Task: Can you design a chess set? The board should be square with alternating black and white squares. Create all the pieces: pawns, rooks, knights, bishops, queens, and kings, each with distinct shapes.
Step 2008:
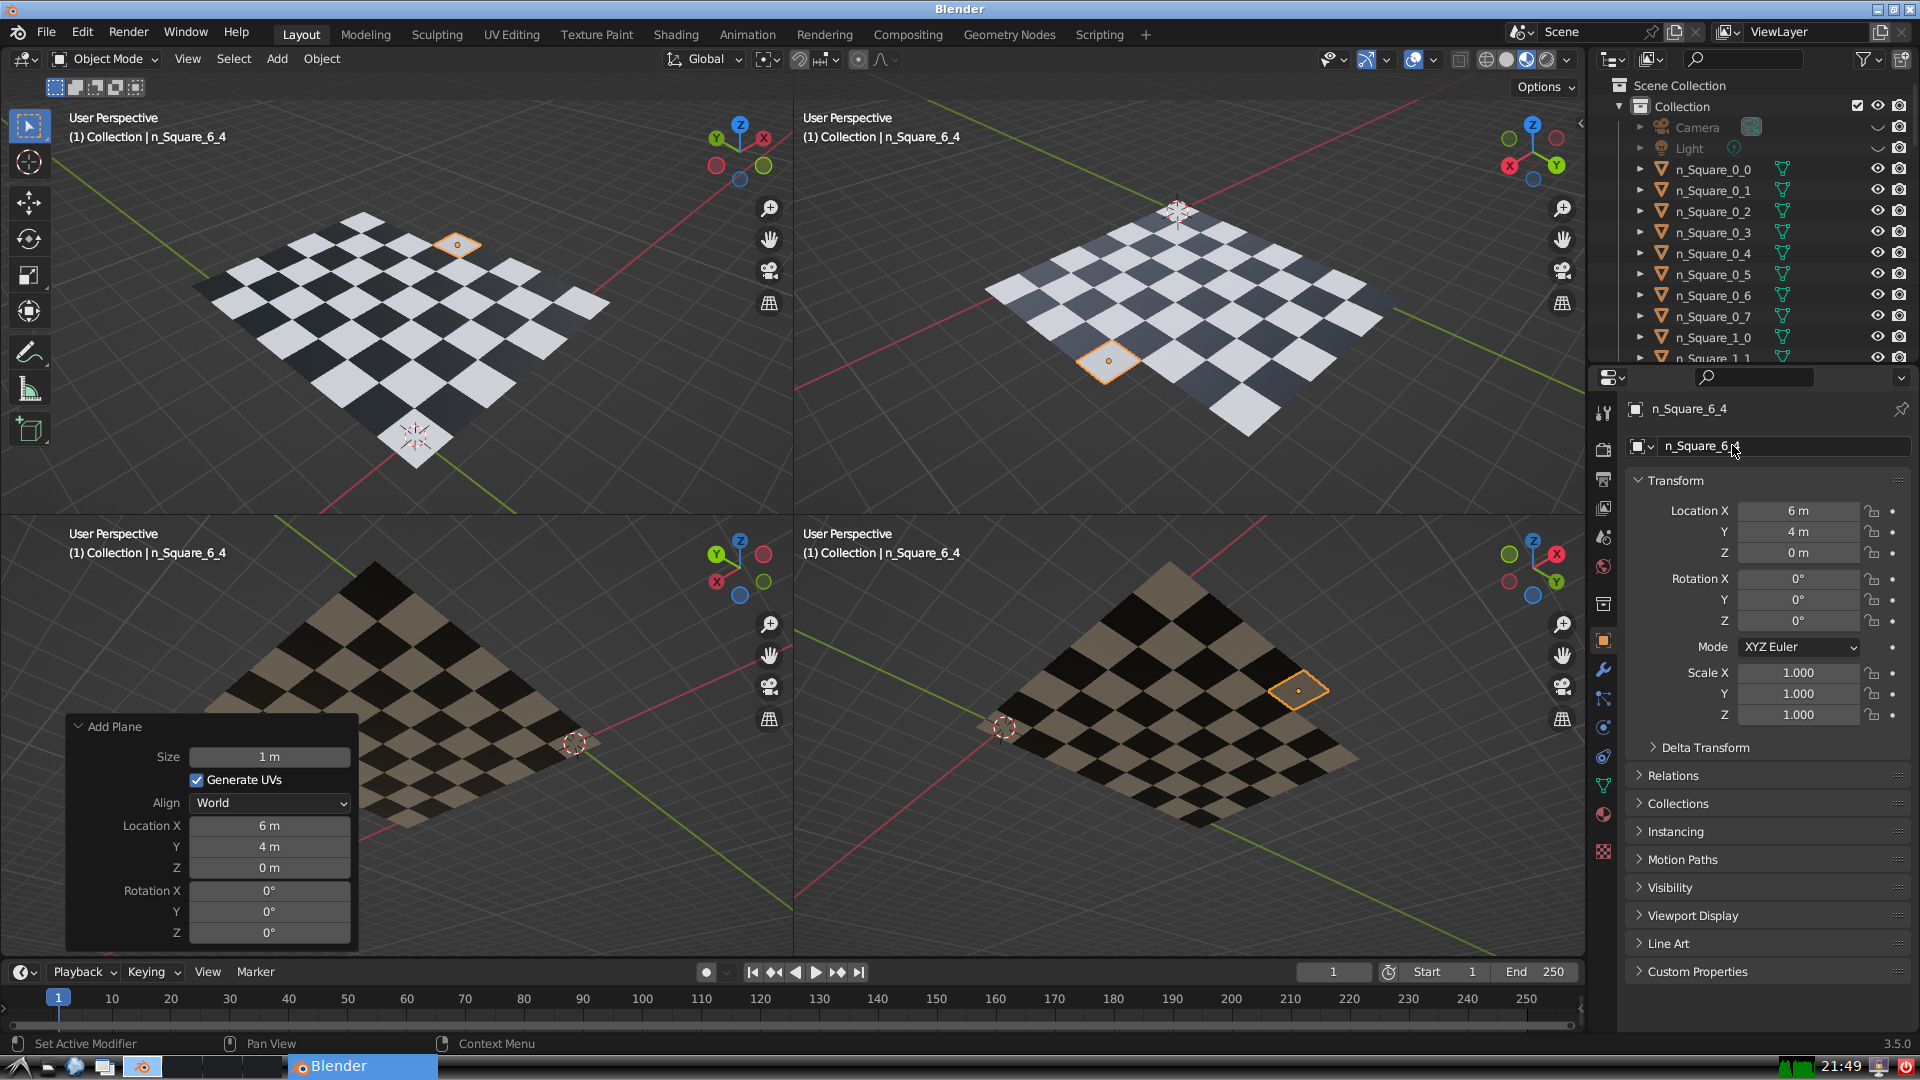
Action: {"mouse_move": [1603, 815]}